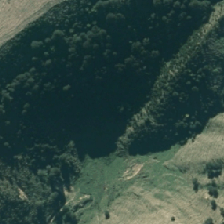
Land cover: indigenous_forest